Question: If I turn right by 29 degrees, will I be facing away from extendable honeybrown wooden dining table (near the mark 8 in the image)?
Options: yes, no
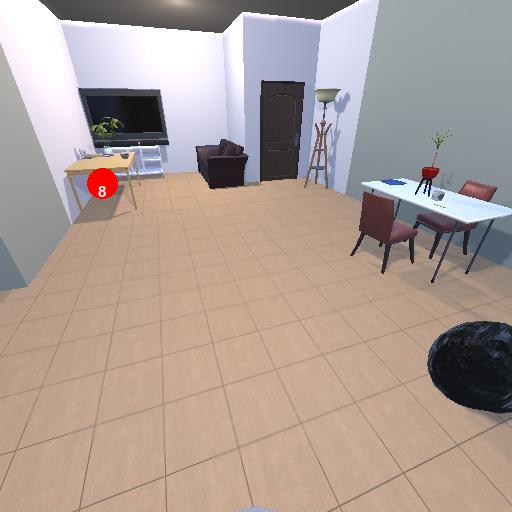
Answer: yes